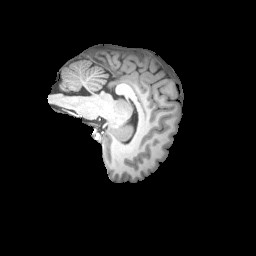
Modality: T1w
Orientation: sagittal
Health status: ill
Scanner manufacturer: siemens
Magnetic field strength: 3 T
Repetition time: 2 s
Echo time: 0.00303 s